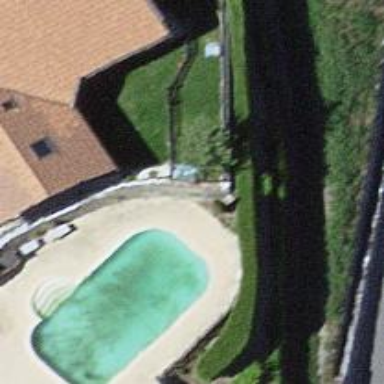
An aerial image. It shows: Swimming pool located in leisure land.